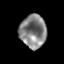
Tissue: prostate
Cell type: T cells
Senescence score: 0.2962
Nuclear area (px): 868
Mean DAPI intensity: 129.78